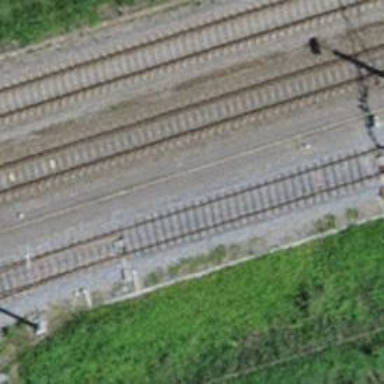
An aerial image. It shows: Single-track electrified railway siding with contact line.